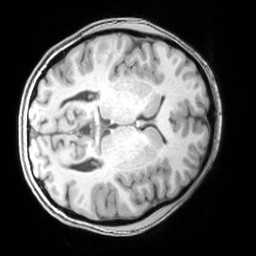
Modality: T1w
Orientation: axial
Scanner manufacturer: siemens
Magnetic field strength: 3 T
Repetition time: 1.81 s
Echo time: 0.00345 s